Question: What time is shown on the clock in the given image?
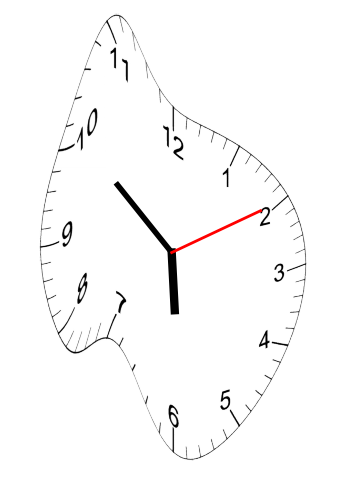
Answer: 05:51:10